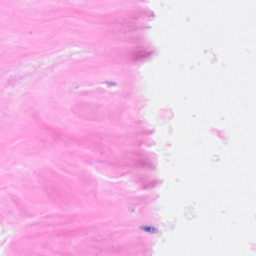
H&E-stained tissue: Breast